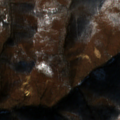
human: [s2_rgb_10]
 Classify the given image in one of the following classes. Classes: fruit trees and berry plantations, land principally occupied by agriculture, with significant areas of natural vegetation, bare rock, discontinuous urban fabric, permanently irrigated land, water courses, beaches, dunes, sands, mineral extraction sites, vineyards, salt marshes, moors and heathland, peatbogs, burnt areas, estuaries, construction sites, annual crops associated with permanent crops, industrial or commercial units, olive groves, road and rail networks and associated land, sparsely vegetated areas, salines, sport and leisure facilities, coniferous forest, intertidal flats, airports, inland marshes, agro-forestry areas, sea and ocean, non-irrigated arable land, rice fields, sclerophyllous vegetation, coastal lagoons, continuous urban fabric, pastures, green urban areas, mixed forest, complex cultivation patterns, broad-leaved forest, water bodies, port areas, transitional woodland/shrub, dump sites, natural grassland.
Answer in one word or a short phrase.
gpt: broad-leaved forest, transitional woodland/shrub